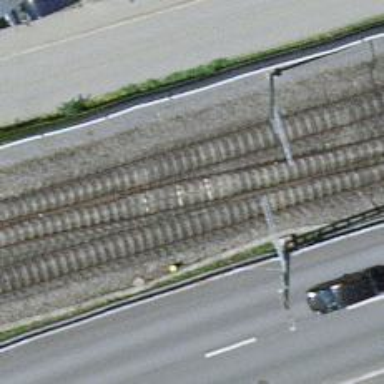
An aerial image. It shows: Single-track electrified railway with contact line.